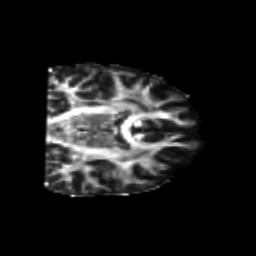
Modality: FA
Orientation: coronal
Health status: healthy
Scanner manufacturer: philips
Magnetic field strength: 3 T
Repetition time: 6.964 s
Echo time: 0.092 s